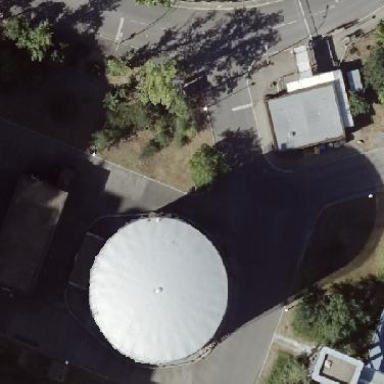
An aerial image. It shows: Industrial building with storage tank.